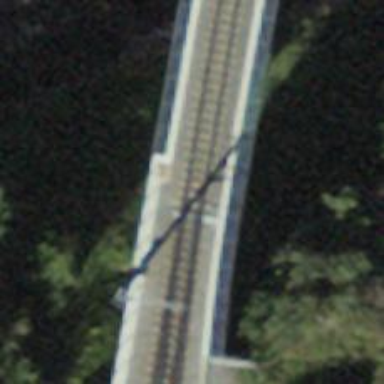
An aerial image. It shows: Railway switch.